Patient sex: M
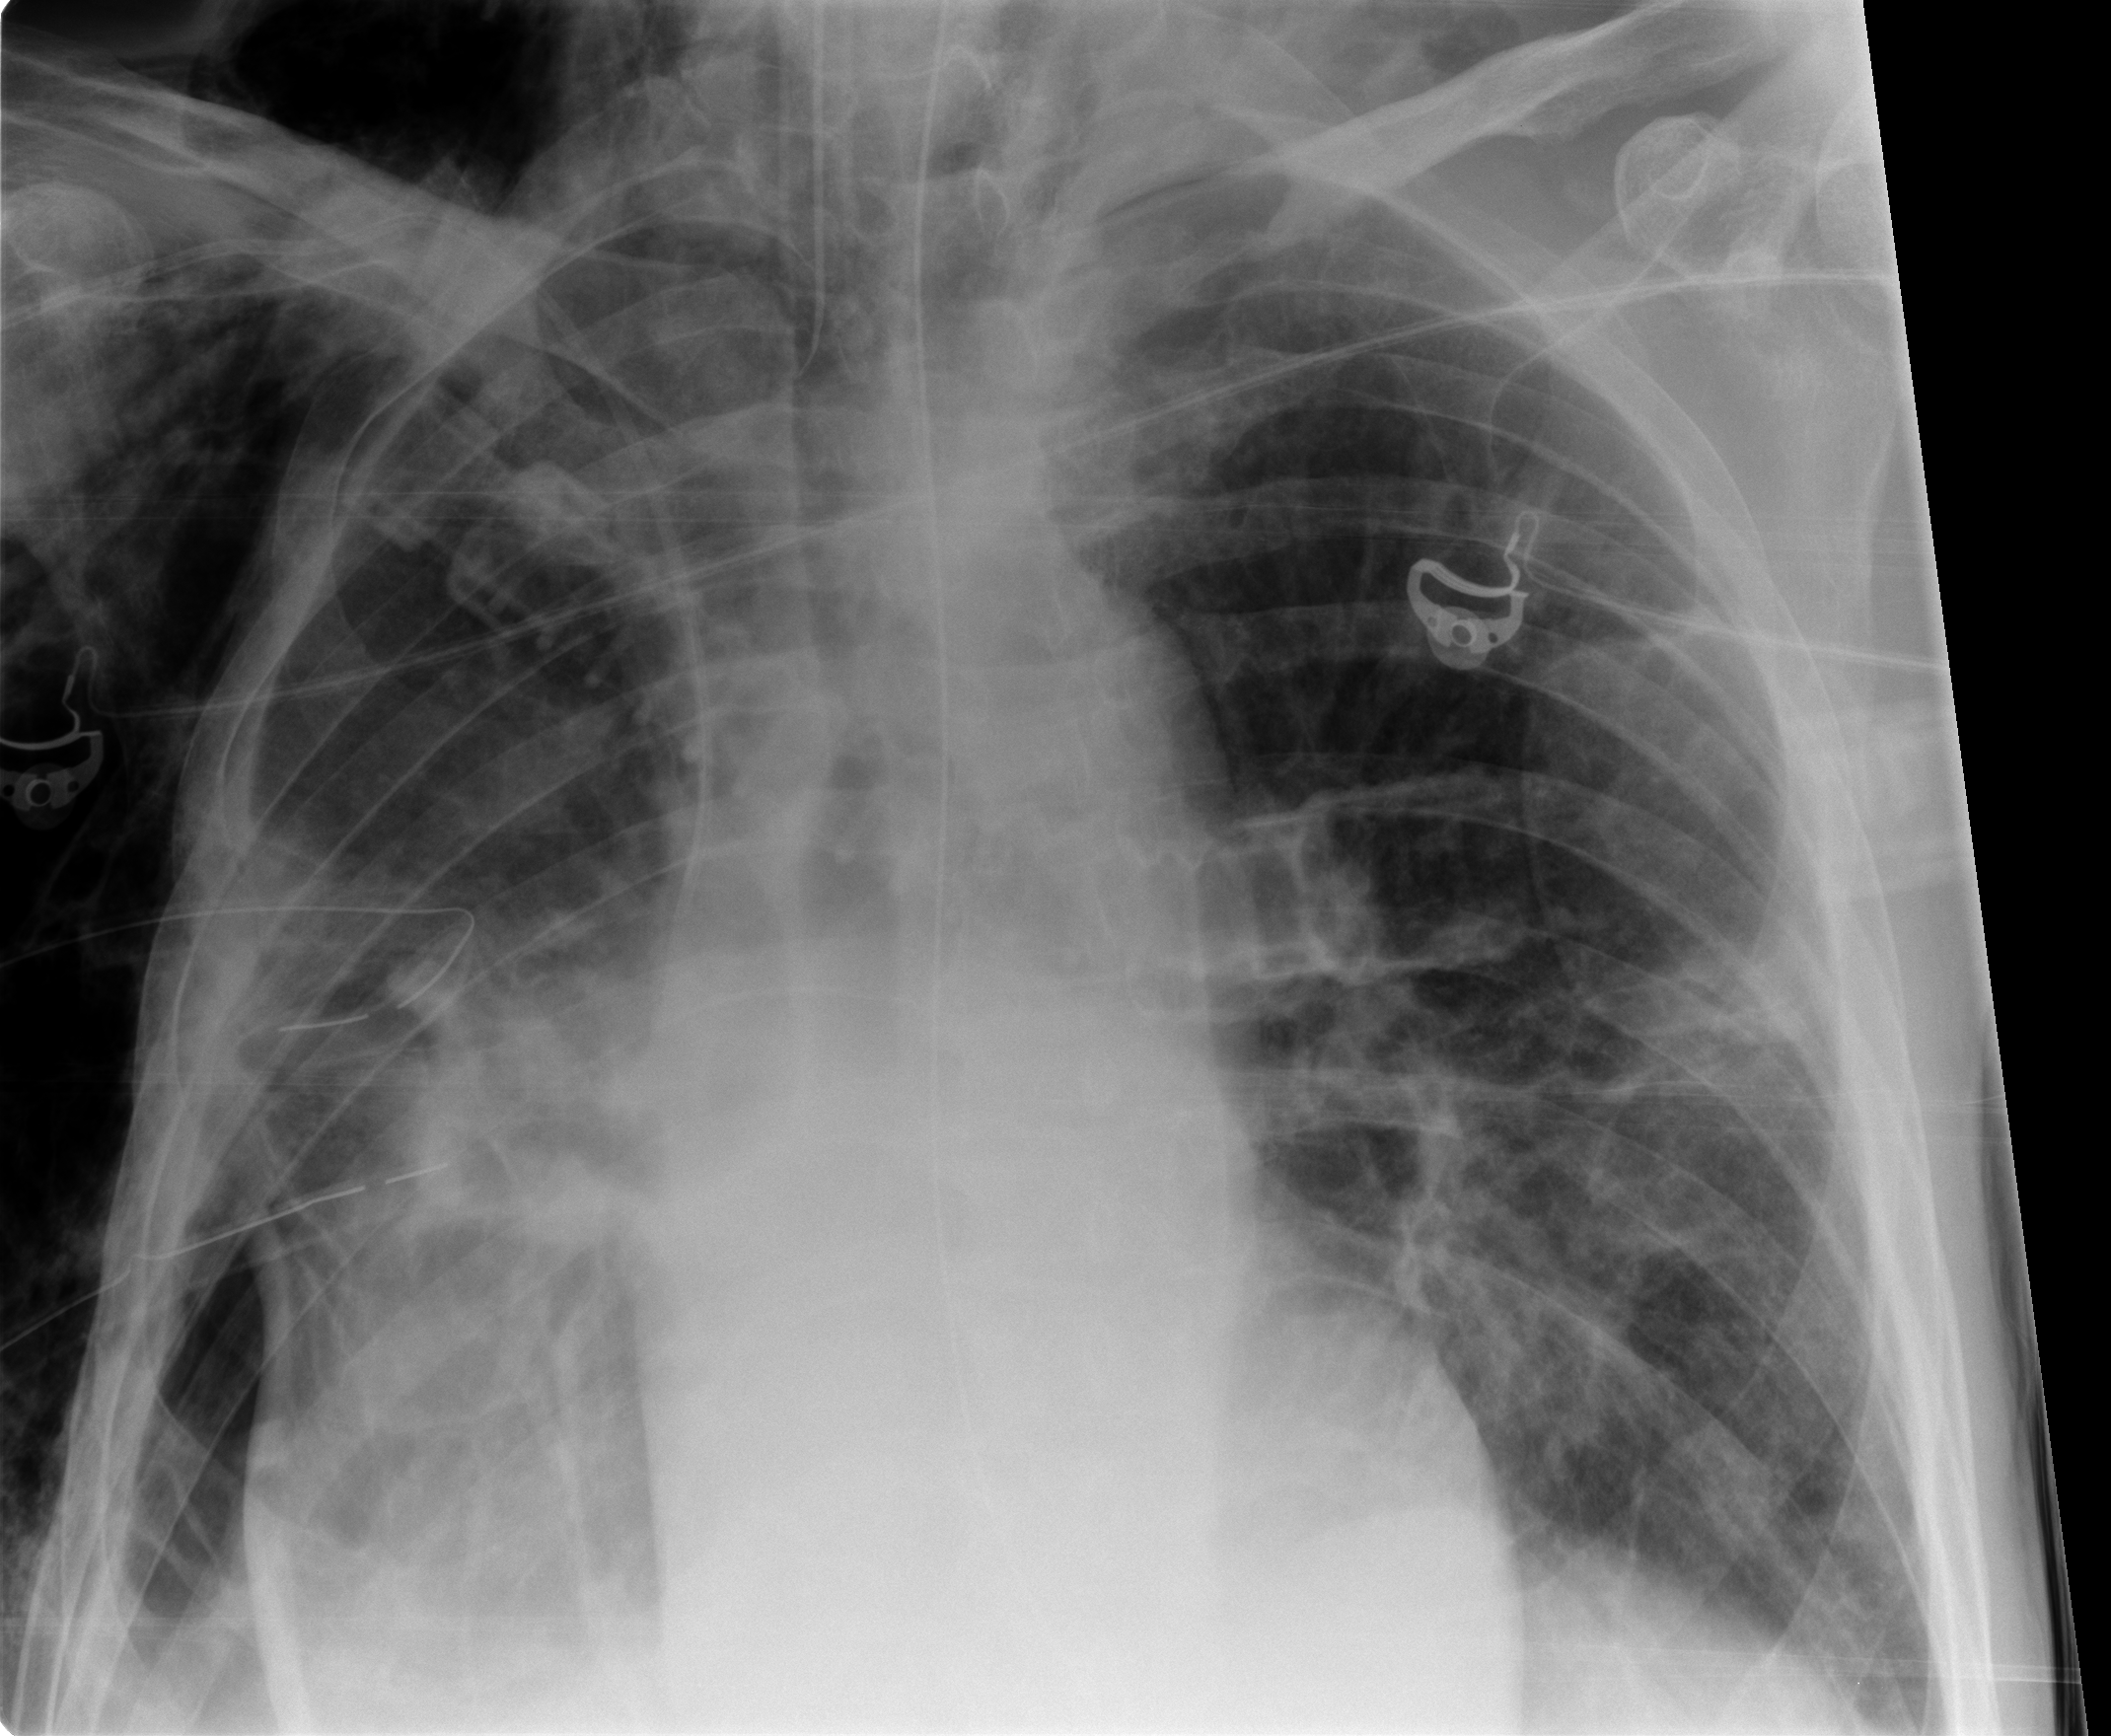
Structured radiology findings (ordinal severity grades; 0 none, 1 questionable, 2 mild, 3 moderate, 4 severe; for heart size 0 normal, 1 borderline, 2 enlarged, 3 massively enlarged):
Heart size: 0
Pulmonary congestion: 1
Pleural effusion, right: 2
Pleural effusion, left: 1
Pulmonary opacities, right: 1
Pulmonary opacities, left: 2
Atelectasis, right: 2
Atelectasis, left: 2